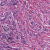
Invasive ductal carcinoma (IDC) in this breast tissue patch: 1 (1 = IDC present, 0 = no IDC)